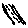
Label: square